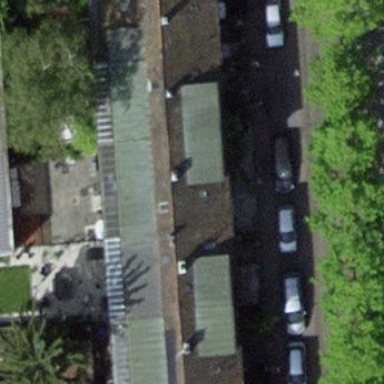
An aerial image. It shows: Terrace building.